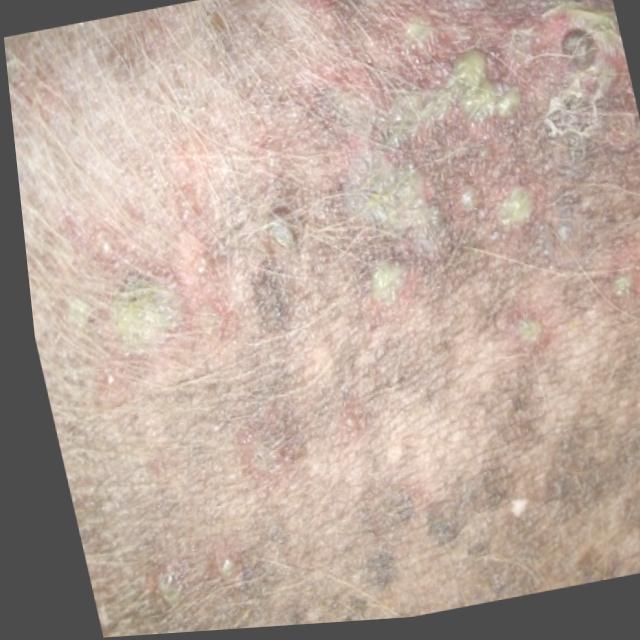
Canine dermatitis — inflammation of the skin presenting with erythema, pruritus, papules, and excoriation. May be allergic, contact, or atopic in origin.